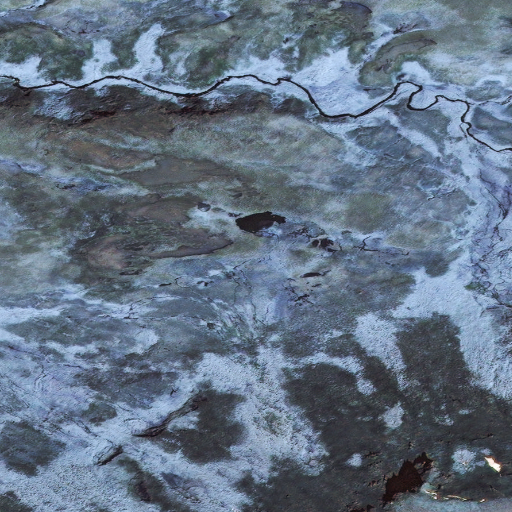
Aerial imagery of mountains in Alaska named Rooster Hills containing only unknown